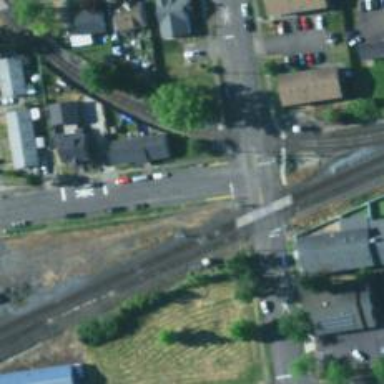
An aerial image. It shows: Level crossing with lights at railway intersection.